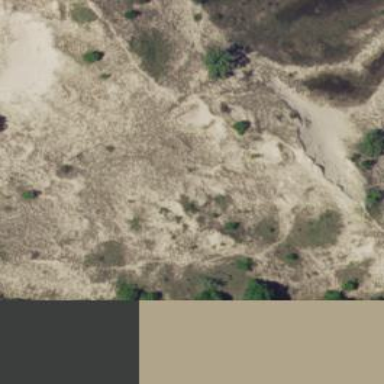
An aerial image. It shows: Sandy area in nature.